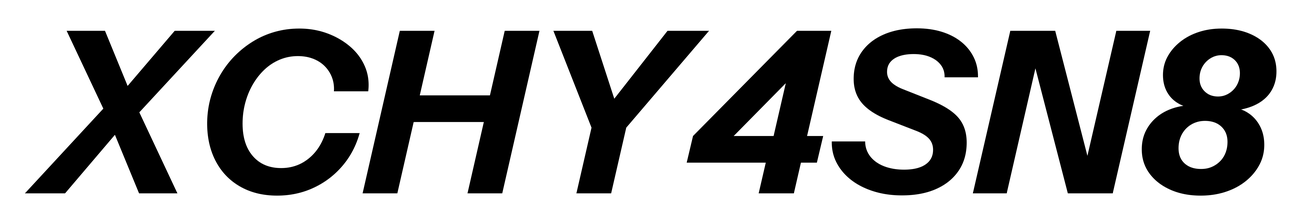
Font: InstrumentSans-Italic_Bold_Italic